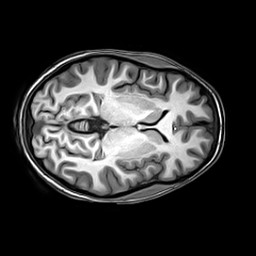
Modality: T1w
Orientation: axial
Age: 23
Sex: female